Question: In my current program I would like to be able to draw "DNA Shapes". I have written a "DrawPixel(x,y,r,g,b)" function which can draw a pixel on the screen. Moving on from this point I implemented the <URL>".
Now I realized that using an image for the DNA shapes would be a very bad choice (in multiple aspects). So I tried making a function to draw a DNA shape (As I couldn't find an algorithm). This is currently based on a circle drawing algorithm (<URL>:
'''
void D3DGHandler::DrawDNAShape(int x1, int y1, int length, int curves, int dir
int off, int r, int g, int b){
int x2Pos = sin(dir)*length+x1;
int y2Pos = cos(dir)*length+y1;
for (int i = 0; i < curves; i++) {
int xIncrease = (x2Pos / curves) * i;
int yIncrease = (y2Pos / curves) * i;
int rSquared = off * off;
int xPivot = (int)(off * 0.707107 + 0.5f);
for (int x = 0; x <= xPivot; x++) {
int y = (int)(sqrt((float)(rSquared - x*x)) + 0.5f);
DrawPixel(x1+x+xIncrease,y1+y+yIncrease,r,g,b);
DrawPixel(x1-x+xIncrease,y1+y+yIncrease,r,g,b);
DrawPixel(x1+x+xIncrease,y1-y+yIncrease,r,g,b);
DrawPixel(x1-x+xIncrease,y1-y+yIncrease,r,g,b);
DrawPixel(x1+y+xIncrease,y1+x+yIncrease,r,g,b);
DrawPixel(x1-y+xIncrease,y1+x+yIncrease,r,g,b);
DrawPixel(x1+y+xIncrease,y1-x+yIncrease,r,g,b);
DrawPixel(x1-y+xIncrease,y1-x+yIncrease,r,g,b);
}
}
}
'''
This implementation is currently getting me some completely new functionality I was not looking for.
Along the lines of:

I would be very happy to hear any information you can give me!
Expected result:
<URL>
But then way more line-like.
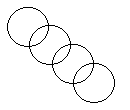
Answer: You can draw two sinusoidal graphs with some offset will give you the required shape.
Eg. In R
'''
x=(1:100)/10.0
plot(sin(x),x)
points(sin(x+2.5),x)
'''